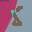
Label: 5